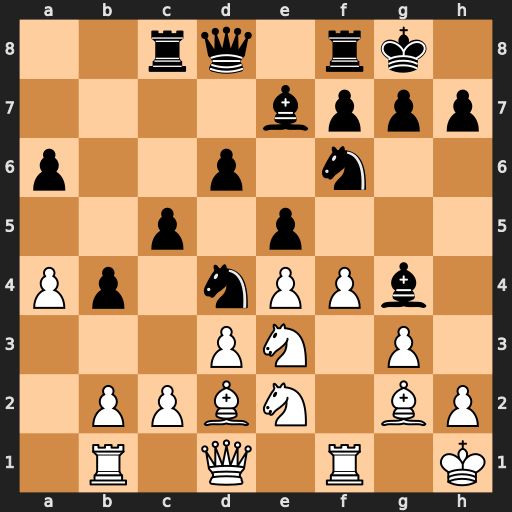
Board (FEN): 2rq1rk1/4bppp/p2p1n2/2p1p3/Pp1nPPb1/3PN1P1/1PPBN1BP/1R1Q1R1K
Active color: w
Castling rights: -
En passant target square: -
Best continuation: Nxg4 Nxg4 Nxd4